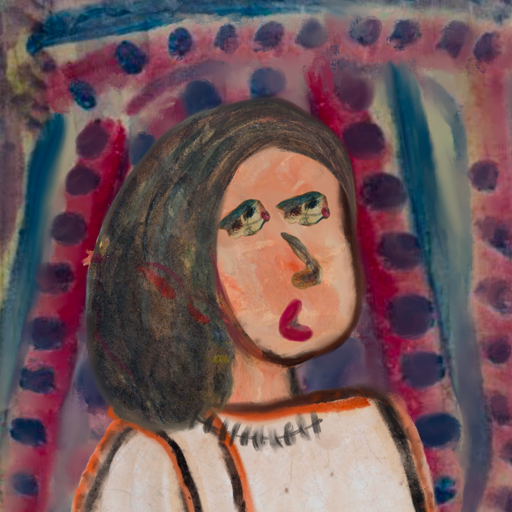
Background: HillGirl, Head And Neck Side: Roy_Bahadur, Face Side: Pipe, Bust: Roy_Bahadur, Hair Side: Gypsy_Mother, Head Accessory: Blank, Second Necklace: Blank, Necklace: In_The_Sun, Baby: Blank